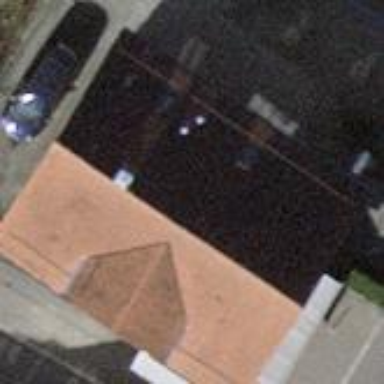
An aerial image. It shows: The building has gabled roof.